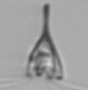
Label: Pyramimonas_longicauda